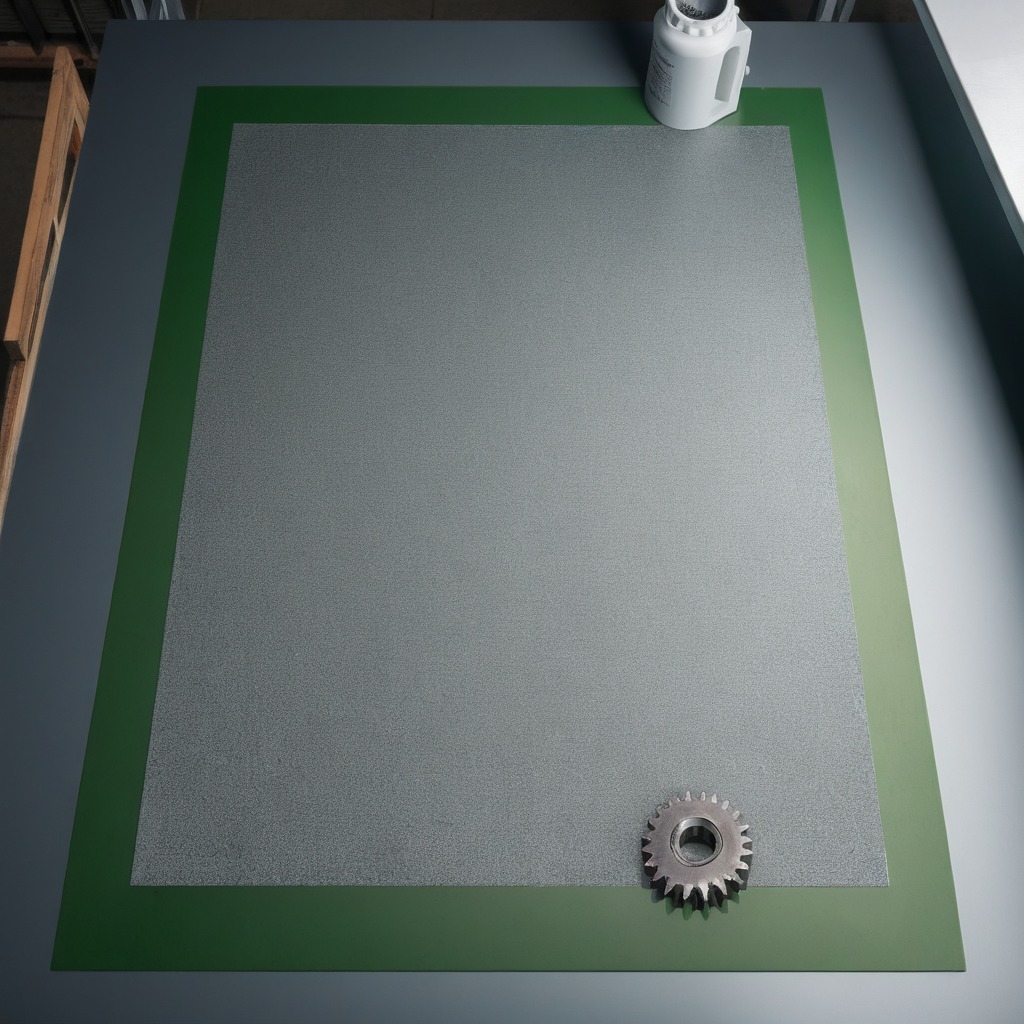
A steel gear with teeth is lying on a clean granite tabletop.